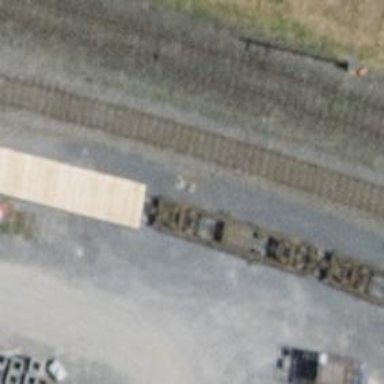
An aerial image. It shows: Single narrow-gauge railway track in service yard.